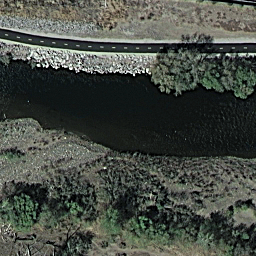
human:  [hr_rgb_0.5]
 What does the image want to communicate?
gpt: river